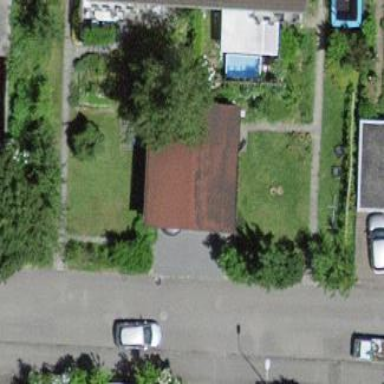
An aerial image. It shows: Garage.